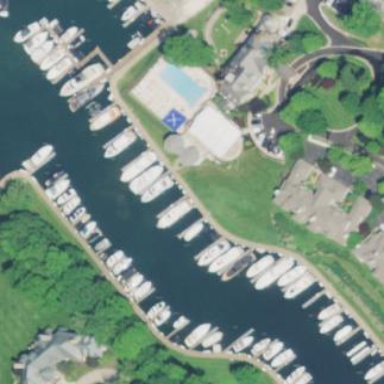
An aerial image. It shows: Marina on leisure land.